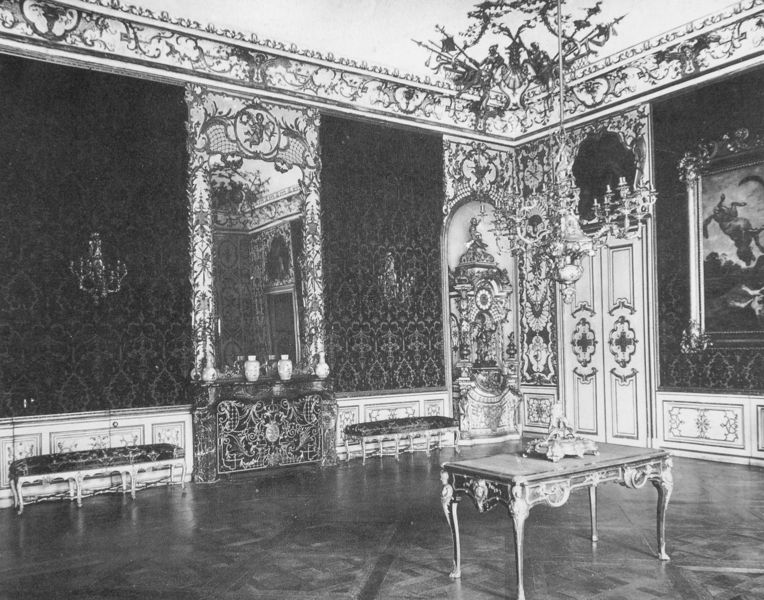
Titel: Äußeres Audienzzimmer
Künstler: Joseph Effner
Standort: München
Institution: Residenz
Schlagwörter: gemälde, schatten, weiß, frankreich, grau, holz, licht, raum, schmuck, schwarz, tisch, tür, zimmer, ölbild, schloss, muster, ornament, teppich, wand, barock, rahmen, samt, sockel, bild, innenraum, spiegel, gitter, gold, interieur, reich, stoff, decke, rokkoko, rokoko, seide, kamin, kamine, ofen, vase, bilder, bilderrahmen, schreibtisch, ecke, parkett, spiegelbild, türe, bank, saal, dekoration, bordüre, polster, tapete, wandteppich, glanz, dekor, verzierung, kerze, uhr, tischchen, flügeltür, glänzen, kerzen, kronleuchter, leuchter, lüster, metall, stuck, türflügel, vasen, parkettboden, poliert, edel, tor, halle, foto, fotografie, photographie, wände, wei, fussboden, eingang, porzellan, münchen, palast, palazzo, schwarzweiß, herrscher, brokat, bänke, photo, verziert, fries, sims, anrichte, kerzenleuchter, residenz, antik, kassetten, museum, sekretär, prunk, sitzbank, fotographie, tafelaufsatz, verzierungen, stoffbezug, kandelaber, vertäfelung, palace, kachelofen, antichambre, chambre, enfilade, würzburg, supraporte, wandverkleidung, stofftapete, herrschersitz, prächtig, bänk, chippendale, bänle, bandeldekor, bolster, cabinett, empfangssaal, parckett, pollier, tapeziert, wandbezug, wandleuchter